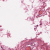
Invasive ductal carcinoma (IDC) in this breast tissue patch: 0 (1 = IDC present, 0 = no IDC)